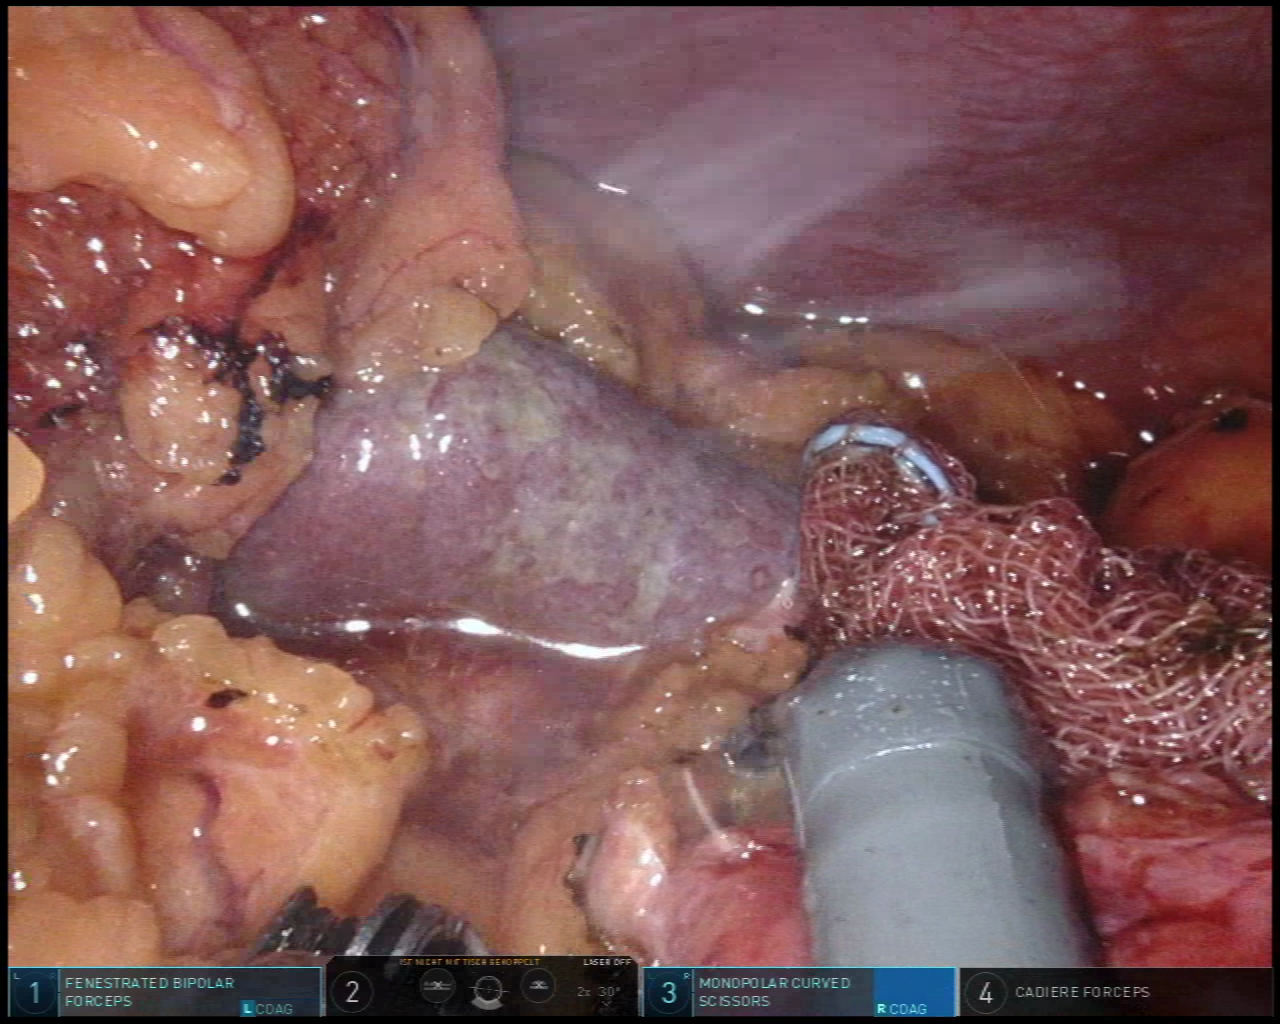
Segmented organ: spleen
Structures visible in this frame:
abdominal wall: yes
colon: yes
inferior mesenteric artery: no
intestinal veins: no
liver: no
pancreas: no
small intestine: no
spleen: yes
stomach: no
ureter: no
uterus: no
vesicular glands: no